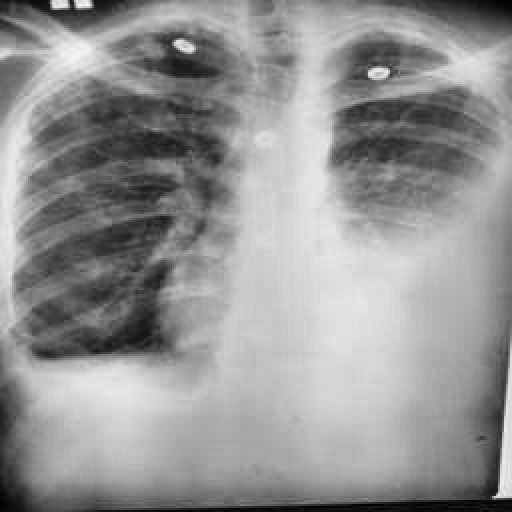
Finding: TUBERCULOSIS